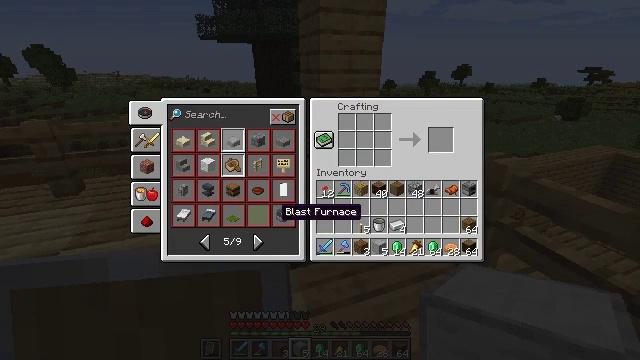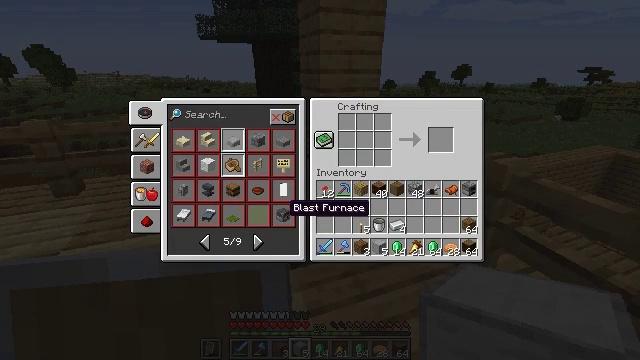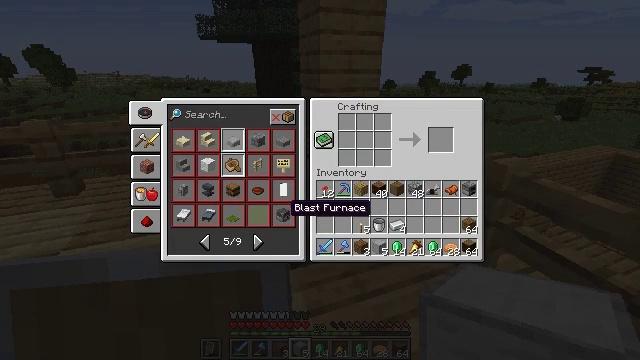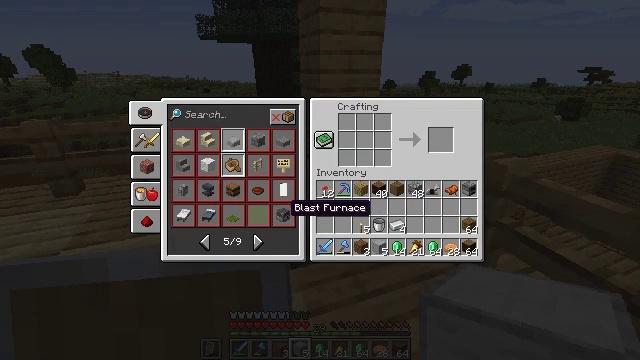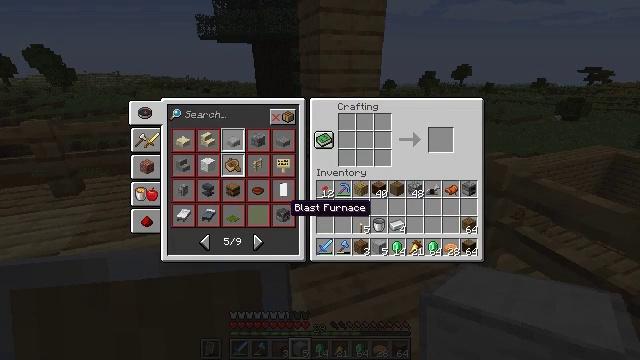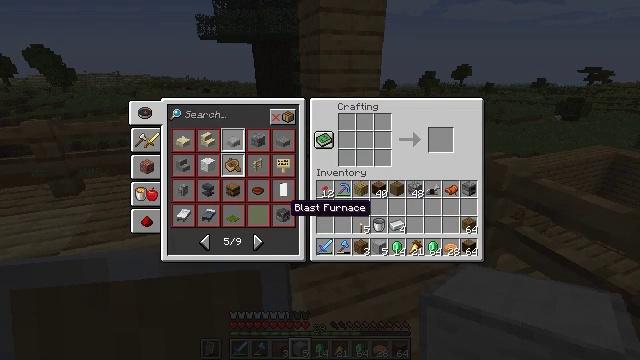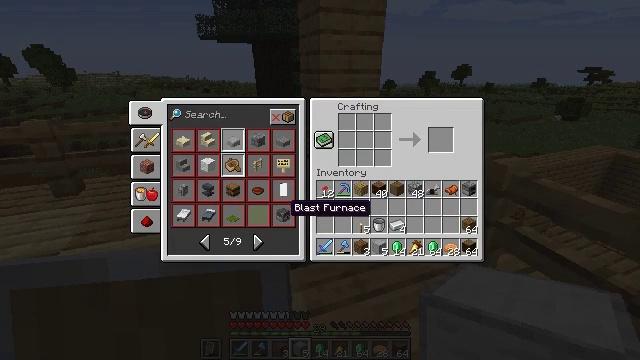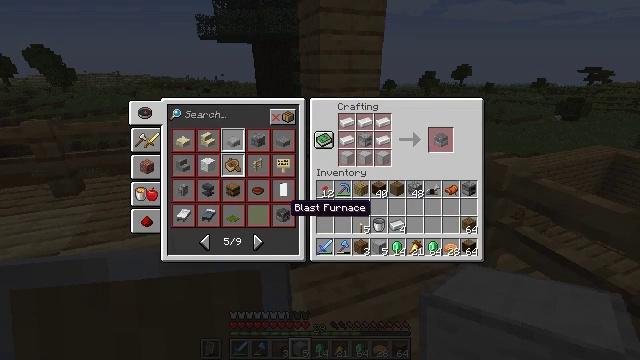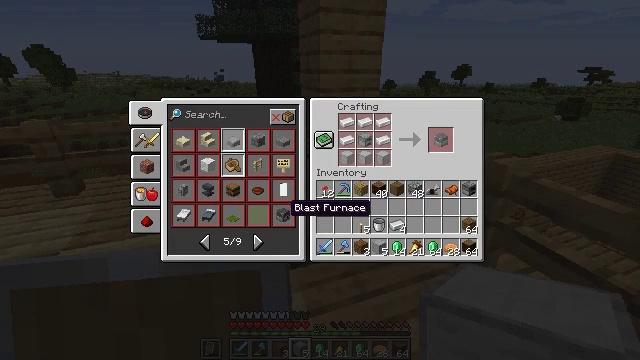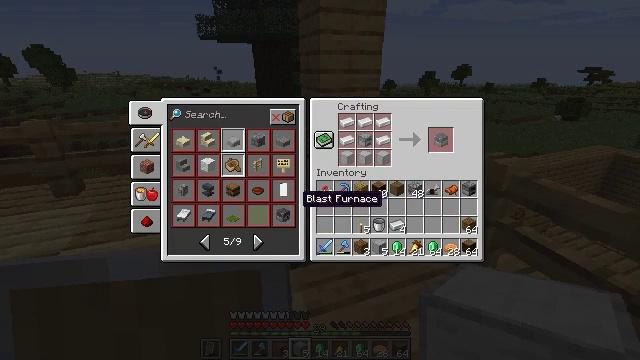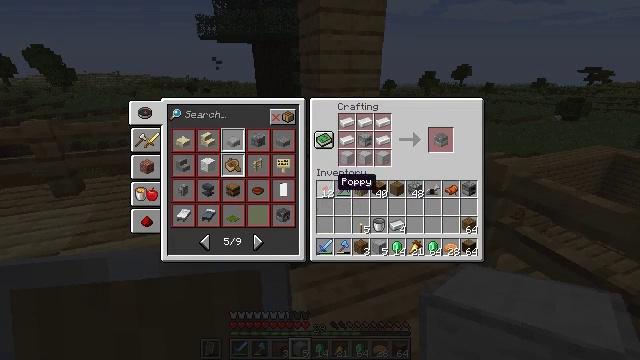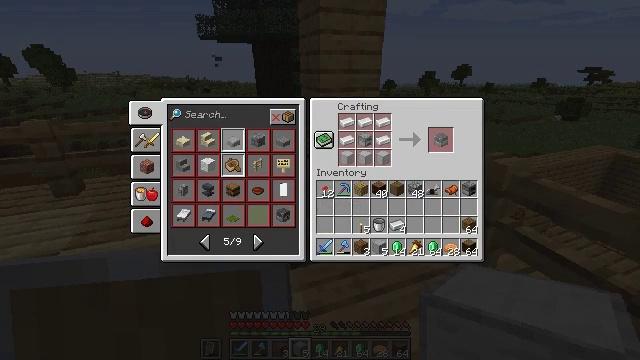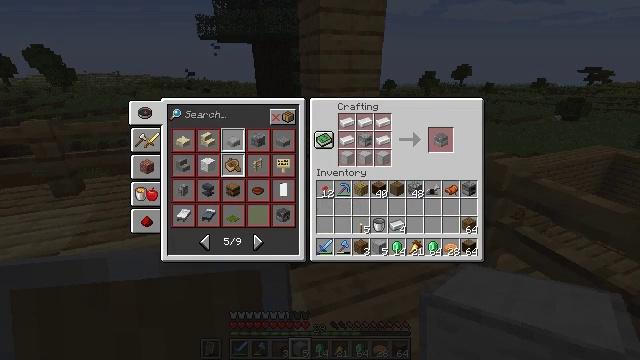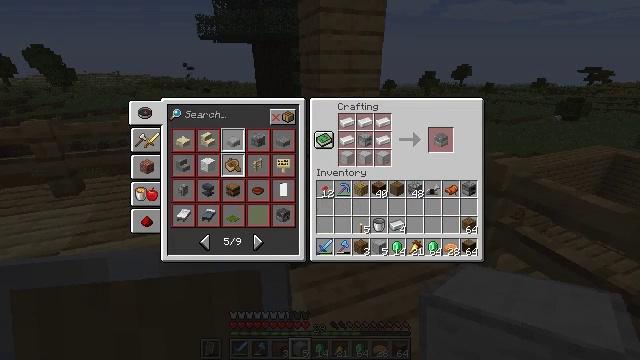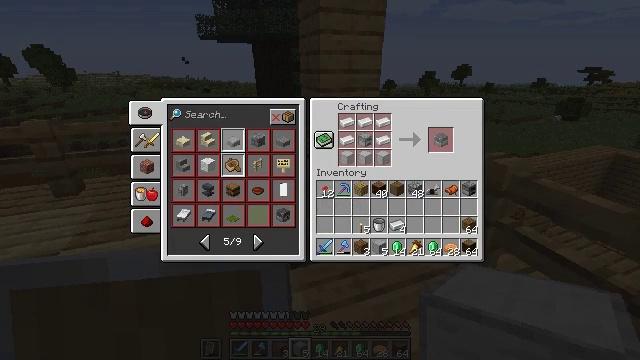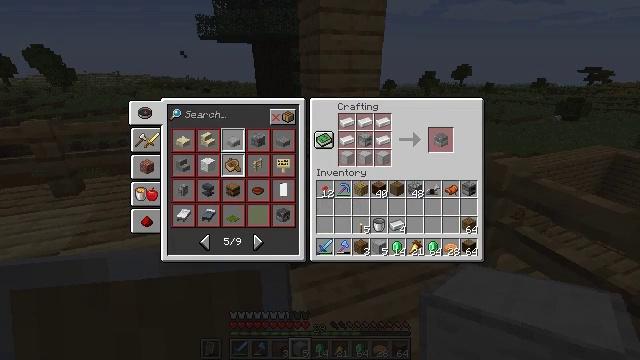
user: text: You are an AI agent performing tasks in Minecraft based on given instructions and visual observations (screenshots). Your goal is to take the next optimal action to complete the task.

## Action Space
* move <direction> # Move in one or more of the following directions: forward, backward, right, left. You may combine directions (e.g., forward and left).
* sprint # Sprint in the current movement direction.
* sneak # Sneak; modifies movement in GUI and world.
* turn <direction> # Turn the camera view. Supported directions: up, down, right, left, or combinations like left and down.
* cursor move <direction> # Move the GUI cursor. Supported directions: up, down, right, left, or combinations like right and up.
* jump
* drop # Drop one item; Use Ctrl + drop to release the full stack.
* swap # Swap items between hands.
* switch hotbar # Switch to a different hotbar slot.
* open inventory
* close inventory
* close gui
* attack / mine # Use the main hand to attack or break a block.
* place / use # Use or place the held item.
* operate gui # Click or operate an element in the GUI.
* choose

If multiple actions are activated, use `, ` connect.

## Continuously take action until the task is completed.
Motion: motion action
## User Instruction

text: Make a blast furnace with a furnace, iron ingots, and smooth stone.
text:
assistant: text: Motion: cursor move right
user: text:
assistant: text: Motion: operate gui
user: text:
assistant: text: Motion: operate gui
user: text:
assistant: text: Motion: operate gui
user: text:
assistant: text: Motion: no_op
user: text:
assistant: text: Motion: no_op
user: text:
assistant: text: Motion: no_op
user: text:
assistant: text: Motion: no_op
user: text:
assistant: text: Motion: cursor move right and up
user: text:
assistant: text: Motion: cursor move right and up
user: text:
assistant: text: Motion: cursor move right and up
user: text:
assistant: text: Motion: cursor move right
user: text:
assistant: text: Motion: cursor move right and up
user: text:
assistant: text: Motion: no_op
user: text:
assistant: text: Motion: cursor move up
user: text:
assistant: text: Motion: cursor move up
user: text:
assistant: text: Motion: cursor move left and up
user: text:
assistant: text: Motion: no_op
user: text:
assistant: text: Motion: no_op
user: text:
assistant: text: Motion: no_op
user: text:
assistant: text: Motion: no_op
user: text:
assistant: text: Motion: no_op
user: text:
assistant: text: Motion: cursor move down
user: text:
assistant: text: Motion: cursor move down
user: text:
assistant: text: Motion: cursor move right and down
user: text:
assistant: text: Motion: cursor move right and down
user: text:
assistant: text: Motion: cursor move down
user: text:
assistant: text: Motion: cursor move down
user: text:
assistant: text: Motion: no_op
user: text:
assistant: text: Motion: no_op